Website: crate-barrel
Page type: cart
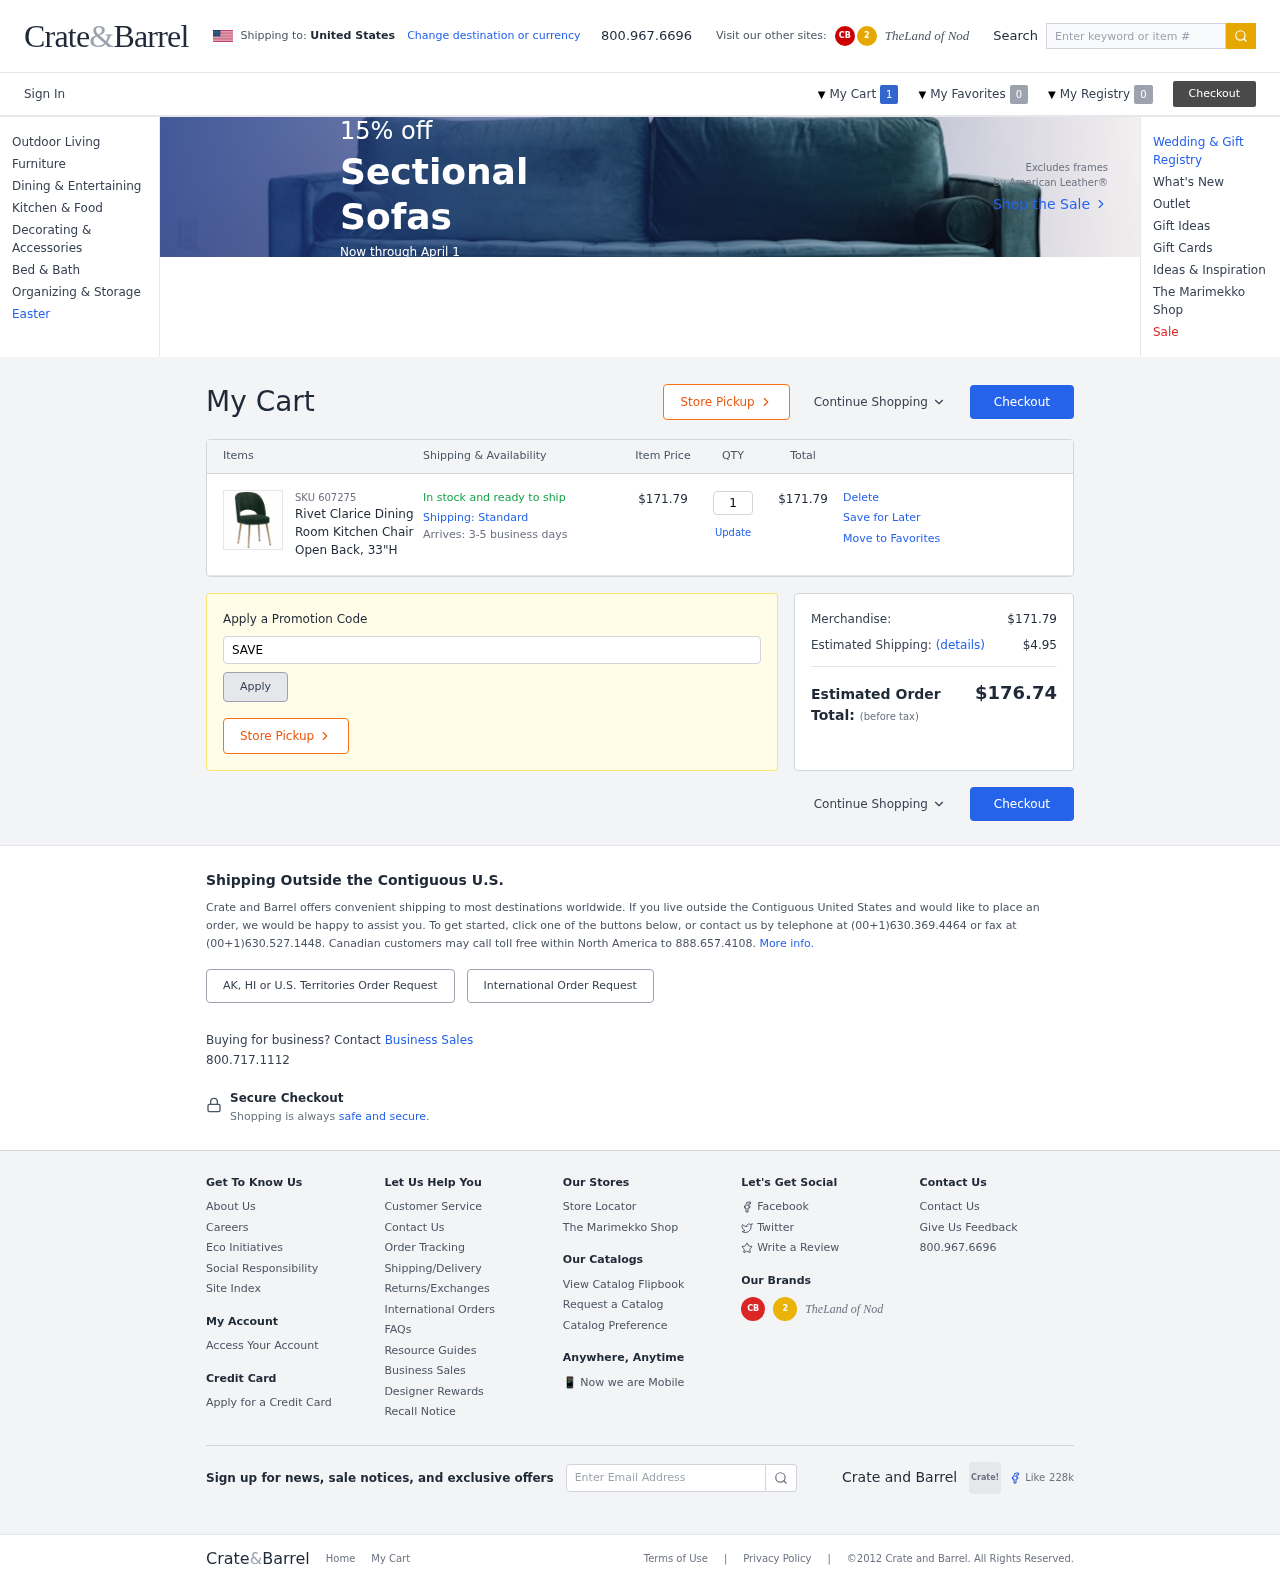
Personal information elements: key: PII_PROMO_CODE
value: SAVE89
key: PII_COUNTRY
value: United States
Product elements: key: PRODUCT1_NAME
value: Rivet Clarice Dining Room Kitchen Chair Open Back, 33"H
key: PRODUCT1_PRICE
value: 171.79
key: PRODUCT1_QUANTITY
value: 1
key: PRODUCT1_SKU
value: SKU 607275
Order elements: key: ORDER_NUM_ITEMS
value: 1
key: ORDER_ITEM_TOTAL
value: $171.79
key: ORDER_SUBTOTAL
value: $171.79
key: ORDER_SHIPPING_COST
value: $4.95
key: ORDER_TOTAL
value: $176.74
Search elements: key: HEADER_SEARCH
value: Enter keyword or item #